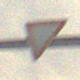
Verkehrszeichen: VorfahrtGewaehren
Umgebung: Outdoor, Nature
Tageszeit: MorningAfternoon
Wetter: Overcast
Licht: Natural
Jahreszeit: Winter
Kontrast: LowContrast